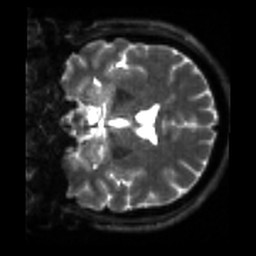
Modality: sbref
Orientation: coronal
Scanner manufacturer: siemens
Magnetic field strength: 3 T
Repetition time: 4 s
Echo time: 0.0594 s